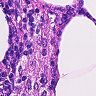
Metastatic tissue present: no